Question: First I get data set from database using API and add a custom field called "isShare" and add value "false" in the initial state, then I iterate these data using v-for. Then I wanted to change the value of the "isShare" depending on the click event of another element.

I tired using v-show and v-if both. But in both cases, I couldn't get the result I wanted.
This is the code I used to get data from database and add a custom field called "isShare"
'''
loadLessons() {
axios.get('/api/find/non_auth_get_lessons')
.then(({data}) => {
(this.lessons = data)
this.lesson_images = []
this.lessons.forEach(lesson => {
this.lesson_images.push('${window.location.protocol + '//'
+ window.location.hostname}/lesson_covers/${lesson.lesson_cover_image}')
lesson.isShare = false
});
},
(error) => {
this.loadLessons()
}
)
},
'''
This is how I iterate data.
'''
<carousel-3d class="slider_container lesson_container" :disable3d="true"
:space="320" :clickable="false" :controls-visible="true" style="height: 100%">
<slide class="card m-1 lma_view bg-white" v-for="(lesson, index) in lessons" :index="index" :key="index" >
<div class="card_img_wrapper" >
<img :src="lesson_images[index]" class="card-img-top" alt="..." v-
if="lesson.lesson_cover_image !== null" draggable="false">
</div>
<div class="card-body" >
<h5 class="card-title welcome_page_card_title" v-
html="$options.filters.truncate(lesson.lesson_title, 25, '...')"></h5>
<div class=" d-flex flex-column welcome_page_lesson_details">
<small class="card-text">Subject : <span class="text-muted">{{
lesson.subject | truncate(30, '...') }}</span></small>
<small class="card-text">Material Type : <span class="text-muted">{{
lesson.meterial_type === '1' ? 'Text based' : (lesson.meterial_type ===
'2' ? 'Video based' : 'Document based') }}</span></small>
<small class="card-text">Language : <span
class="text-muted">{{ lesson.language === '1' ? 'Sinhala' :
(lesson.language === '2' ? 'English' : 'Tamil') }}</span></small>
</div>
<hr/>
<div class="text-center">
<a href="#" class="btn btn-edited btn-sm pull-left">View</a>
<span class=""><i class="fas fa-share-alt share_icon"
@click="sharePopup(lesson, index)"></i></span>
<!--<div class="share_options" v-show="lesson.isShare"></div>-->
<div class="share_options">{{lesson.isShare}}</div>
<span class="badge pull-right" :class="lesson.access_type === '1' ?
'badge-success' :
(lesson.access_type === '2' ? 'badge-warning' : 'badge-info')">
{{ lesson.access_type === '1' ? 'Free'
: (lesson.access_type === '2' ? 'Restricted' : 'Paid') }}
</span>
</div>
</div>
</slide>
</carousel-3d>
'''
When I click on the element witch has "share_icon" class I need to change the value of "isShare"
When I clicked on the "share_icon" it trigger the sharePopup function and changes the value of "isShare" but does not render
'''
sharePopup(lesson, index){
lesson.isShare = !lesson.isShare;
}
'''
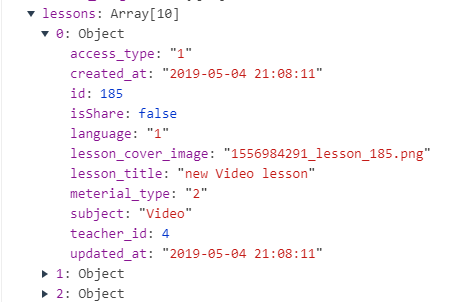
Answer: You should access your array by the given index which is passed as parameter as follows:
'''
sharePopup(lesson, index){
this.lessons[index].isShare = !lesson.isShare;
this.$set(this.lessons,index, this.lessons[index])
}
'''
learn more about '$set' function <URL>